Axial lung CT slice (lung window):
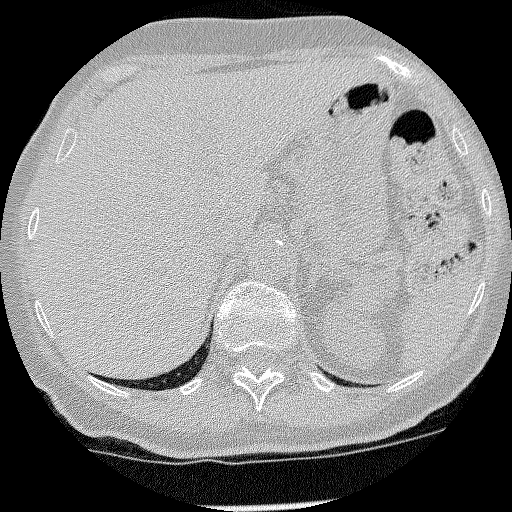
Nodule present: no